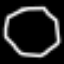
Label: octagon